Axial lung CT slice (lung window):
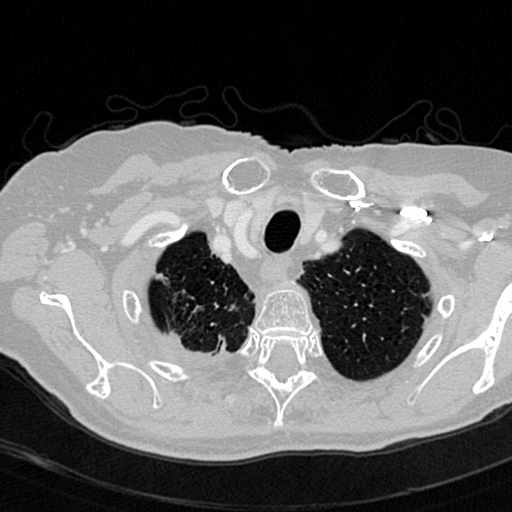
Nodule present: no